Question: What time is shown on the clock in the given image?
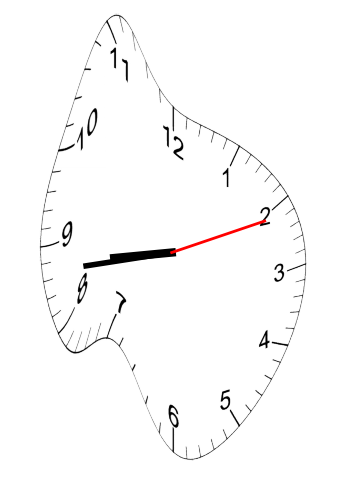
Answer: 08:43:11